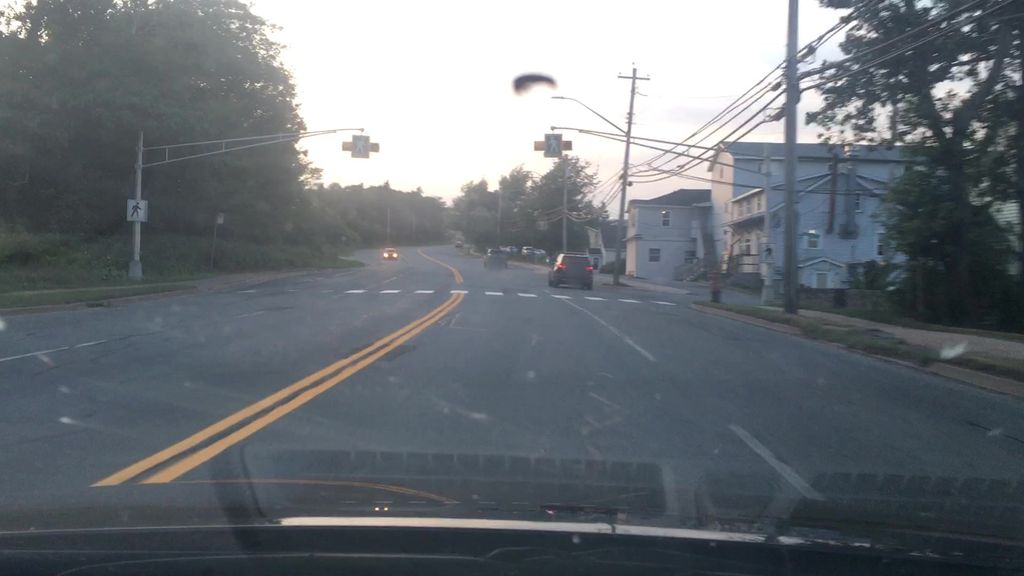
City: halifax